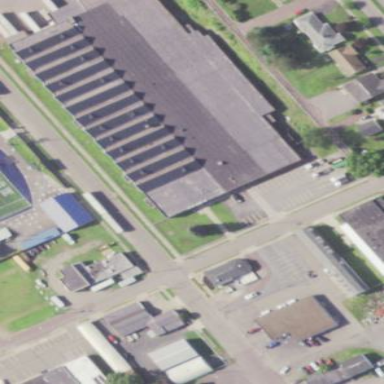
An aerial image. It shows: Building serving as recycling center.